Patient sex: M
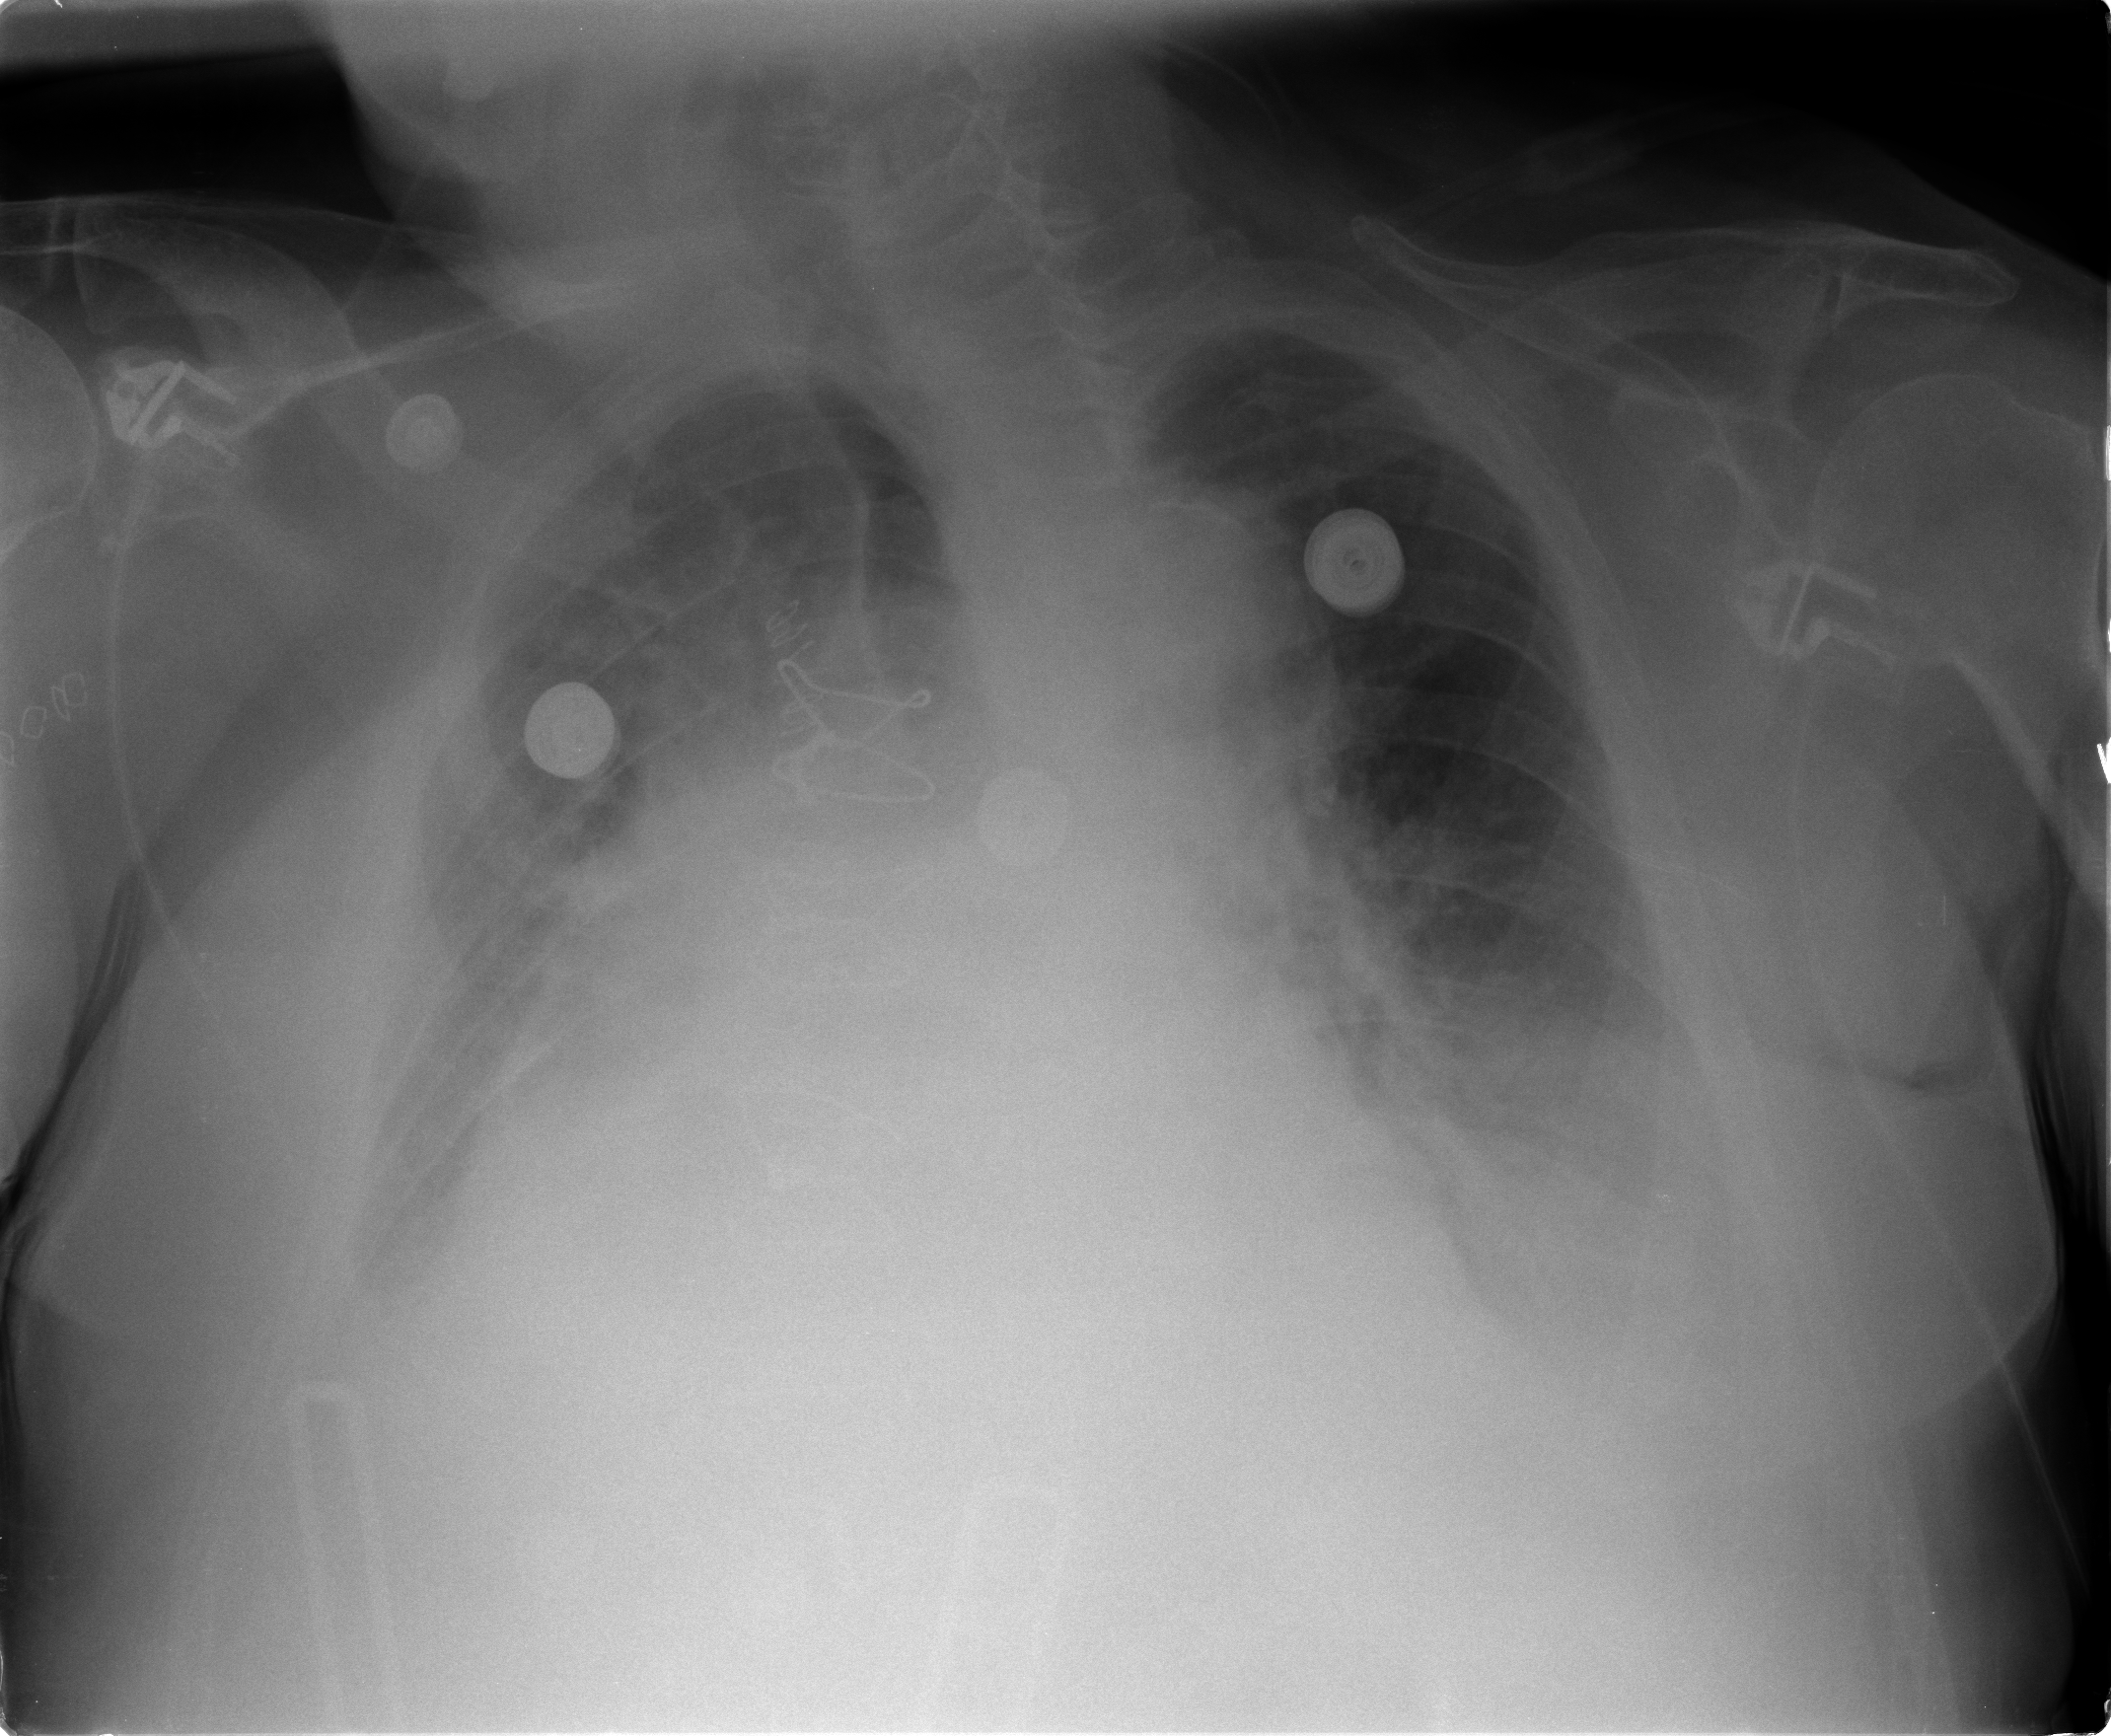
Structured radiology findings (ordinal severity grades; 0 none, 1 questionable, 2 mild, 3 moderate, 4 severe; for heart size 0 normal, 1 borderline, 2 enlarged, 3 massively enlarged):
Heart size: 3
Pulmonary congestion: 2
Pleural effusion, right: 2
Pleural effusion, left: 2
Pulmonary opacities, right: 0
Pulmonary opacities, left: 0
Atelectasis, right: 2
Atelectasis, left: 3